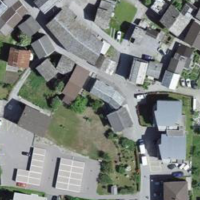
EUNIS habitat code: 54
Species observed at this site:
Papilio machaon
Geum urbanum
Nicandra physalodes
Humulus lupulus
Leonurus cardiaca